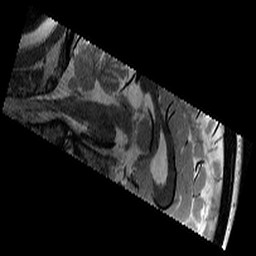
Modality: T2w
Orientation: sagittal
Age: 9
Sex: female
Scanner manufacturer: siemens
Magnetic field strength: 3 T
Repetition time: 9.23 s
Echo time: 0.067 s